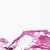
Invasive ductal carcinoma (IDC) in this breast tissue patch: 0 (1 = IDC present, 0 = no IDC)